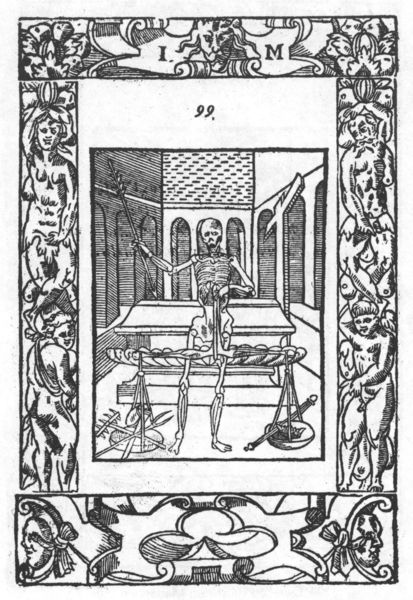
Titel: La morosophie
Schlagwörter: menschen, rahmen, tod, tugend, holzschnitt, stab, zahlen, ornamente, bögen, waage, buch, druck, initialen, illustration, skelett, gerippe, skellett, laster, abwägen, der tod, 99, 99.